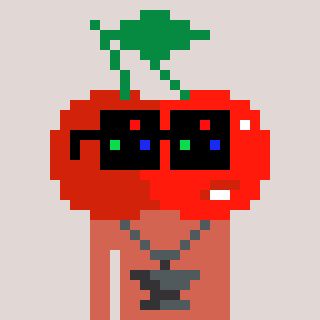
a pixel art character with square black sunglasses, a cherry-shaped head and a peachy-colored body on a warm background